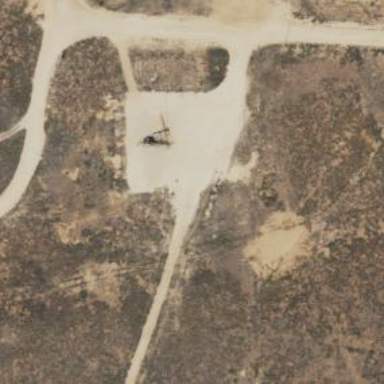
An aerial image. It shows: Petroleum well that is man-made.